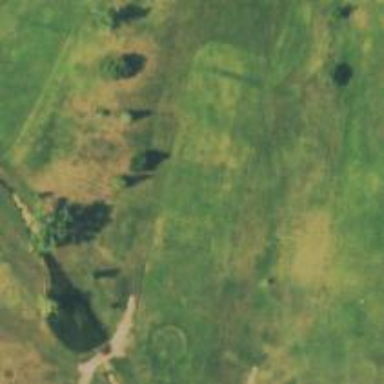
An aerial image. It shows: Grassy area designated as golf fairway.